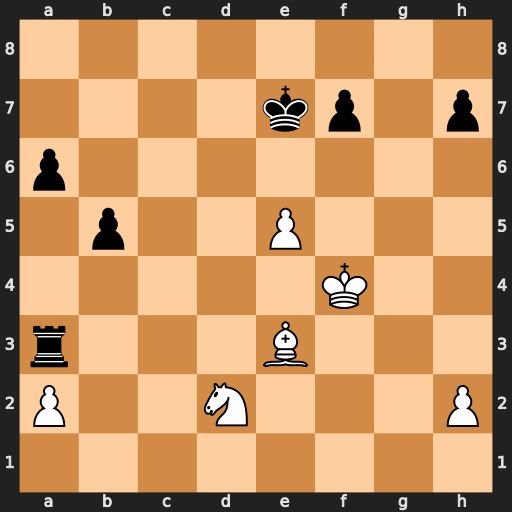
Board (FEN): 8/4kp1p/p7/1p2P3/5K2/r3B3/P2N3P/8
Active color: w
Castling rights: -
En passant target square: -
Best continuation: Bc5+ Ke6 Bxa3